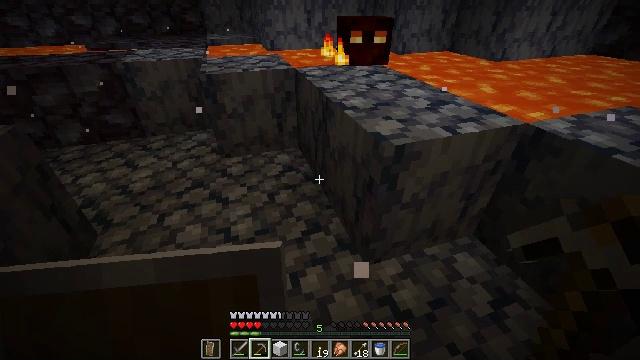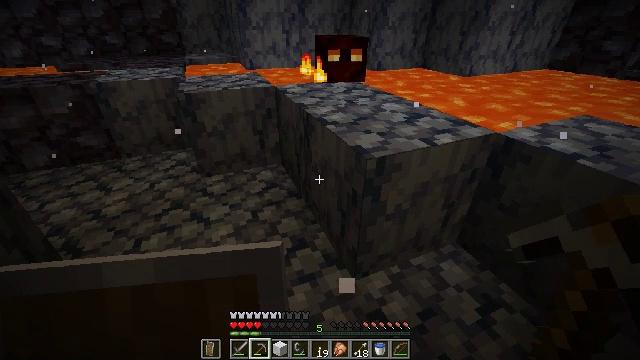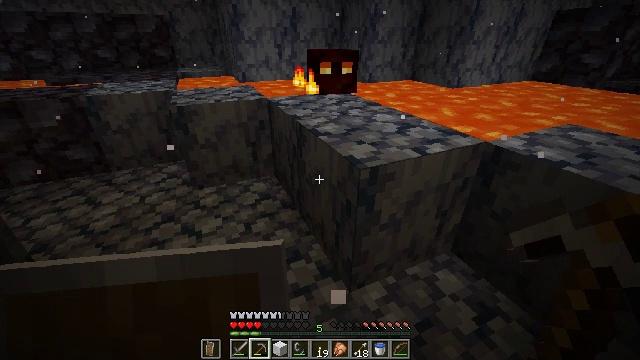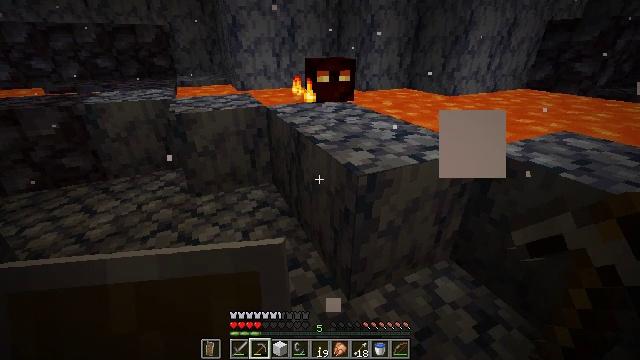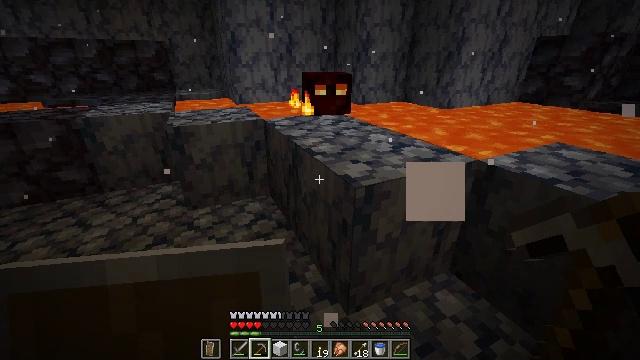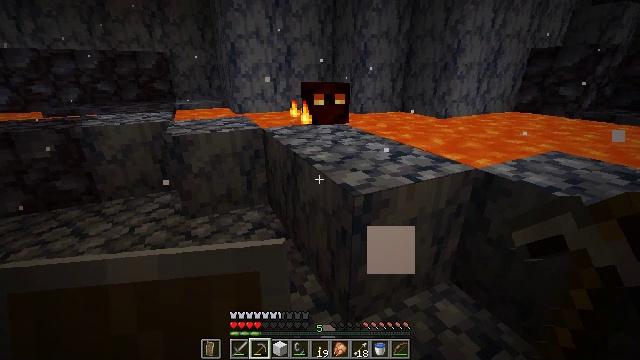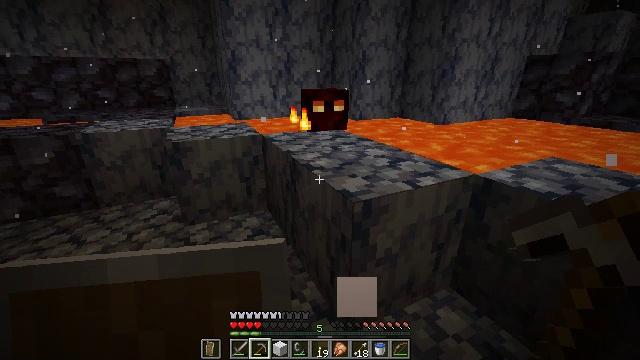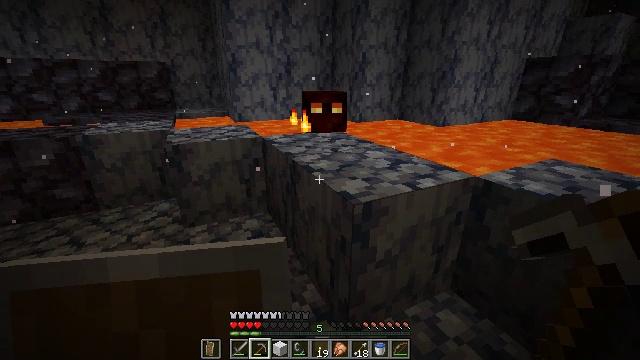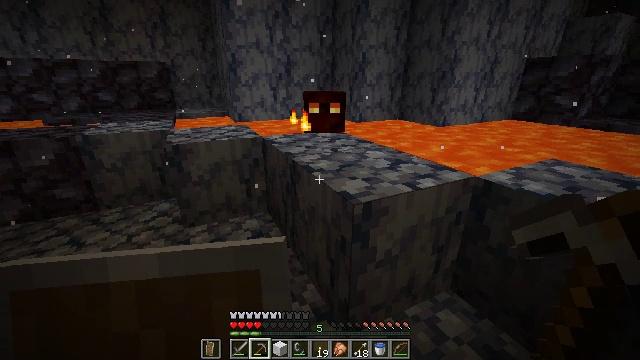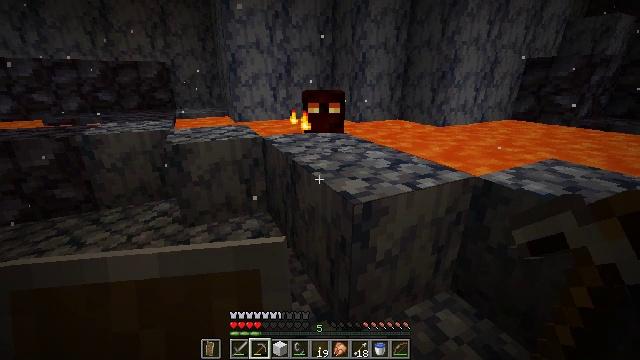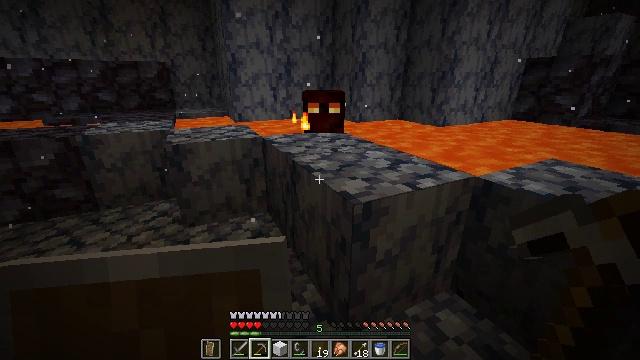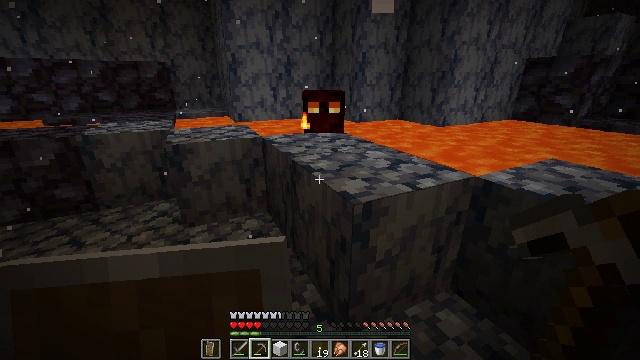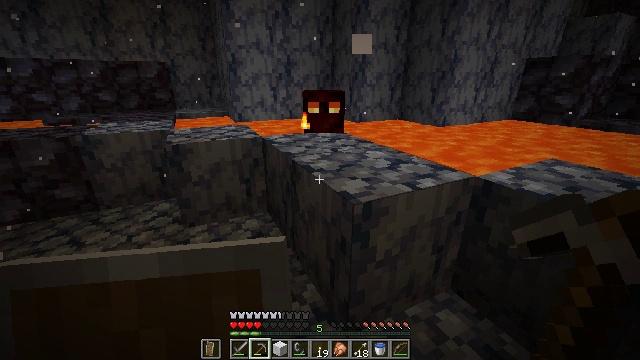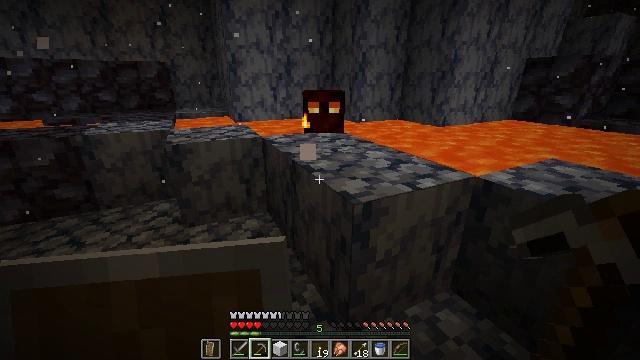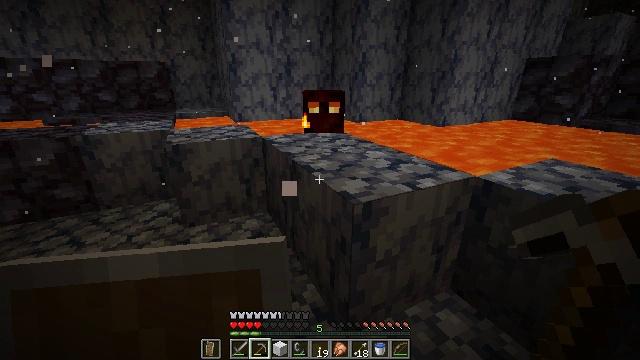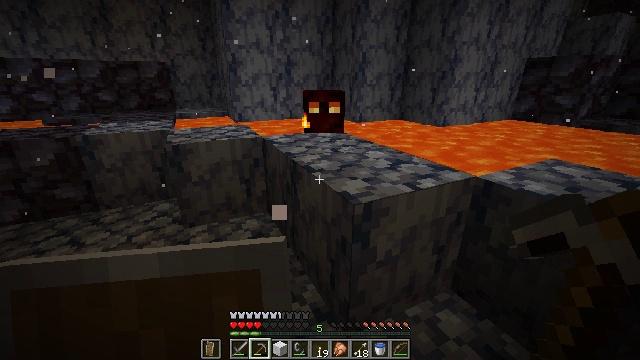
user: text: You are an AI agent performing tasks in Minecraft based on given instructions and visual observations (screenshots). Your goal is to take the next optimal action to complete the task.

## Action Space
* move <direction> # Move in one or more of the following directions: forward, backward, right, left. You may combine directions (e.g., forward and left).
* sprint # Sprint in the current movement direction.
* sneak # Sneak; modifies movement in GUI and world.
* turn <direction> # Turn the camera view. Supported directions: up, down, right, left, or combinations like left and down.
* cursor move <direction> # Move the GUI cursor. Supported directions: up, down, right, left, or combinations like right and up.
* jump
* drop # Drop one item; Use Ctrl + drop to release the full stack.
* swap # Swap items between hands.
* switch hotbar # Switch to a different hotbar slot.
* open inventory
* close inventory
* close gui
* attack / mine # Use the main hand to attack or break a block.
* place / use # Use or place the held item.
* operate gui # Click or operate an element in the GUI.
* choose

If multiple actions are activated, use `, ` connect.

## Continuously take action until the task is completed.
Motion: motion action
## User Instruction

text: Use a pickaxe to mine basalt.
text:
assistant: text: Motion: turn right and up
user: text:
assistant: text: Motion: turn right and up
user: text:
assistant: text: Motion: turn up
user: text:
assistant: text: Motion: turn up
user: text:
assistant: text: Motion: turn up
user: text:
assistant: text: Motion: turn up
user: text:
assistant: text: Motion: no_op
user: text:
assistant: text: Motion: no_op
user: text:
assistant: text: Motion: no_op
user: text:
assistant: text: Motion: no_op
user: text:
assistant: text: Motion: no_op
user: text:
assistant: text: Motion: no_op
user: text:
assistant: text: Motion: no_op
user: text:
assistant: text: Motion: no_op
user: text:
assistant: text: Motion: move left
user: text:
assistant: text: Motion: move left
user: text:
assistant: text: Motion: move left
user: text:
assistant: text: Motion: move left
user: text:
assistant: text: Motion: move left, turn left
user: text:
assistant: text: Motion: turn left
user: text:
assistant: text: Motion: move forward, turn left
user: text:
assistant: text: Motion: move forward, turn left
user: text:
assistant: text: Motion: move forward
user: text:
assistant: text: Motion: move forward, turn left
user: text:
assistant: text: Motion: move forward, turn left
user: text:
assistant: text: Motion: move forward, turn left
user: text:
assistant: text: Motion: move forward, turn left
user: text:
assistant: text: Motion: move forward, turn left
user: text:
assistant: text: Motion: move forward, turn left
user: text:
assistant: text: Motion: move forward, turn left